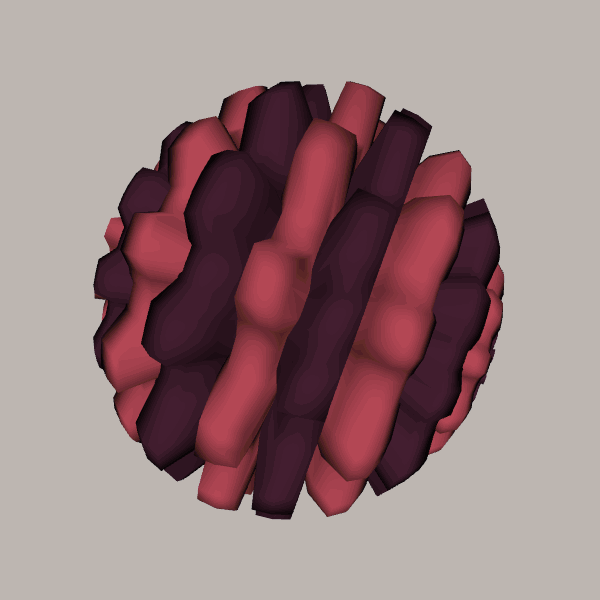
Background: light